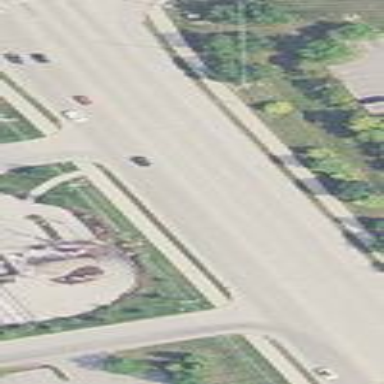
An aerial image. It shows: Kerb barrier.